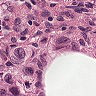
Metastatic tissue present: yes